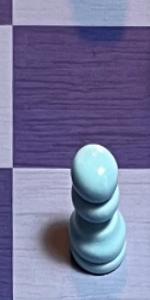
Label: Pawn_White